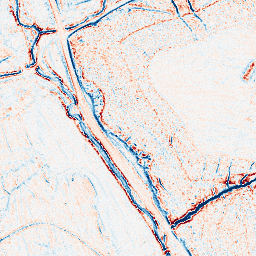
Category: edge_preserving
Decomposition family: anisotropic_diffusion
Decomposition parameters: iterations: 20
kappa: 50
gamma: 0.05
Upsampling method: bicubic_16x
Upsampling parameters: scale: 16
Upsampling scale: 16